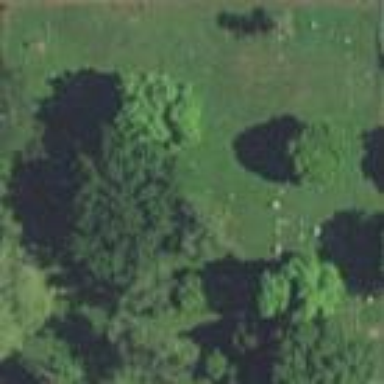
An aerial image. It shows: Cemetery.